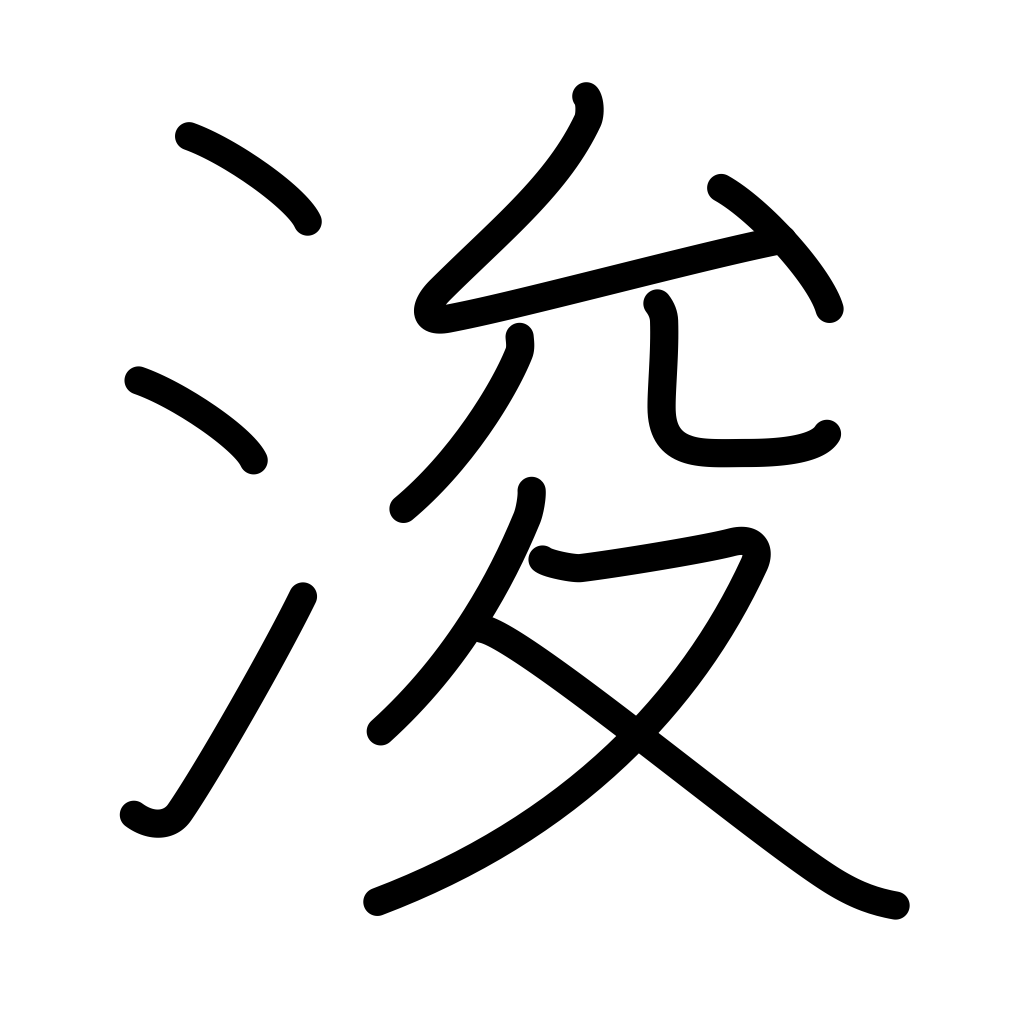
Meaning: dredge, drag, clean